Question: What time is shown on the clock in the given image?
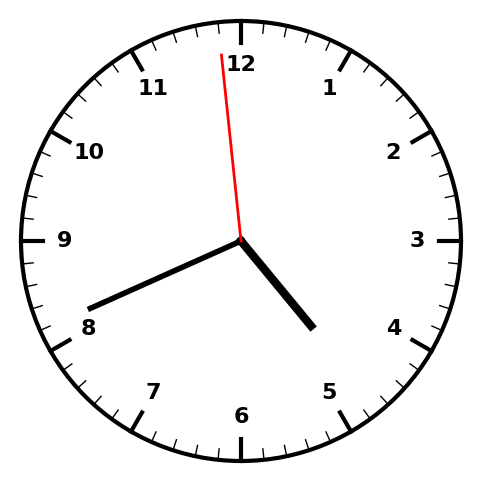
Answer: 04:40:59